Field crop: maize
Growth stage: 2
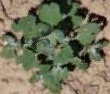
Species: chenopodium